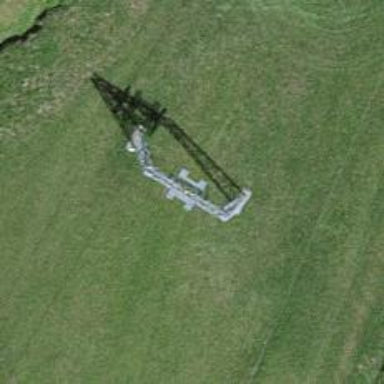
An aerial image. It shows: Pylon used for aerialway.